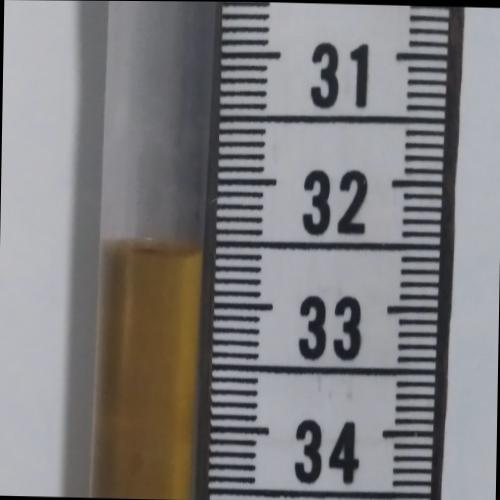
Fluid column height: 32.6 cm